Question: I'm new to pygame and I'm trying to create a Surface from an RGB565 buffer, this is what I have so far:
'''
def rgb_to_surface(buff):
arr = np.fromstring(buff, dtype=np.uint16).newbyteorder('S')
r = (((arr & 0xF800) >>11)*255.0/31.0).astype(np.uint8)
g = (((arr & 0x07E0) >>5) *255.0/63.0).astype(np.uint8)
b = (((arr & 0x001F) >>0) *255.0/31.0).astype(np.uint8)
arr = np.concatenate((r,g,b))
return pygame.image.frombuffer(arr, (160, 120), 'RGB')
'''
It works, except that the image is tiled, any idea what I'm doing wrong ?

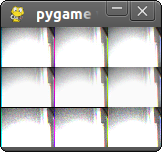
Answer: I should have used 'column_stack' to get 'r g b r g b...'
'''
arr = np.column_stack((r,g,b)).flat[0:]
'''